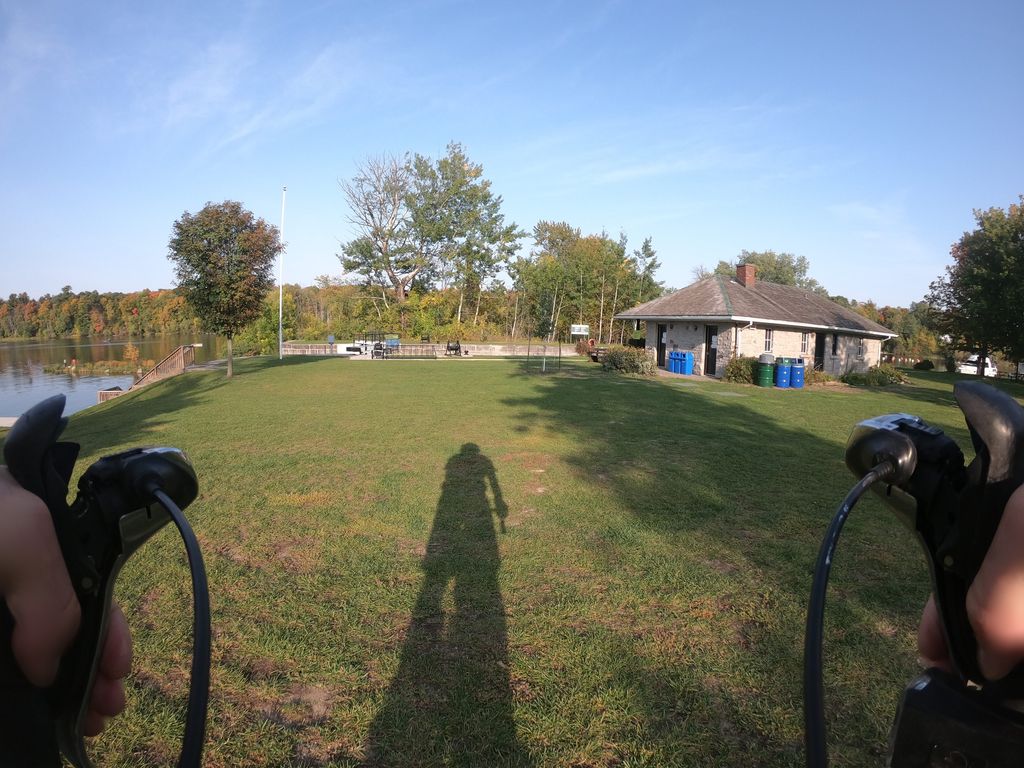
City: ottawa-gatineau